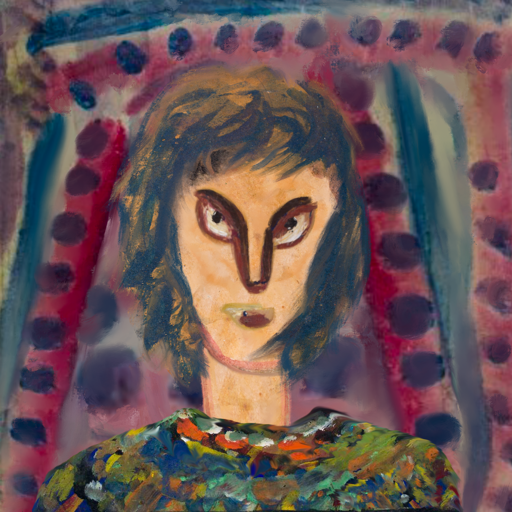
Background: HillGirl, Head And Neck Front: Childish, Face Front: After_Raid, Bust: An_Impression, Hair Front: InTheSun, Head Accessory: Blank, Second Necklace: Blank, Necklace: Blank, Baby: Blank